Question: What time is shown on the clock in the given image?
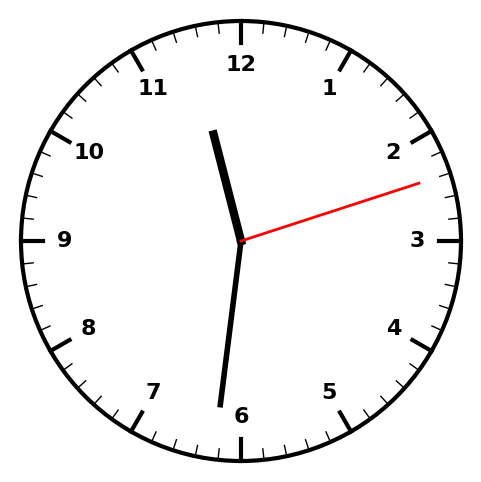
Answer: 11:31:12